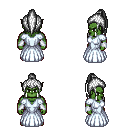
a pixel art fantasy rpg character, male body template, orc, green skin, underdress, metal pants, white long topknot hairstyle, white cloth bracers, four views (front, back, left, right), 2x2 character sprite sheet, small pixel art, hard edges, no anti-aliasing